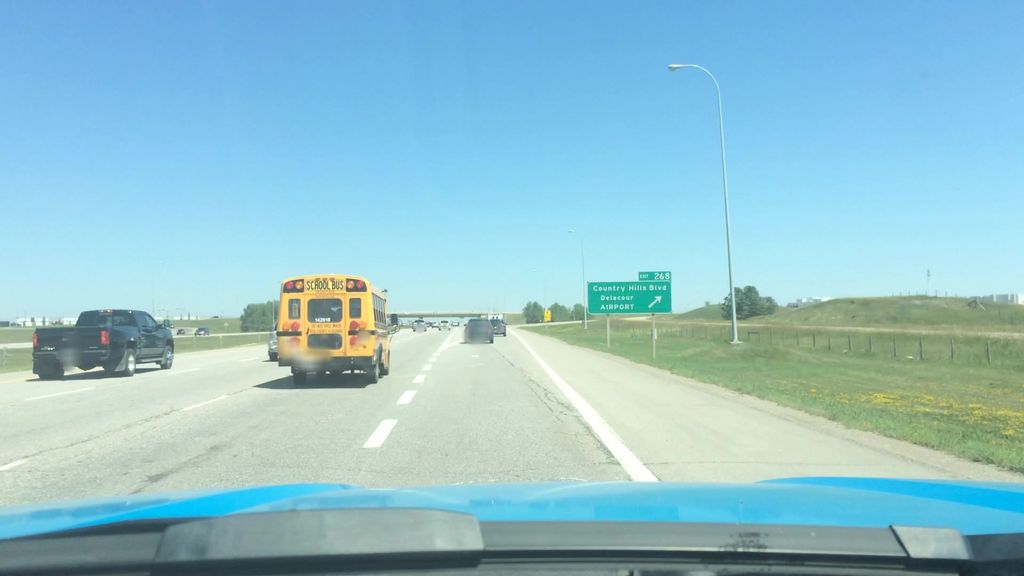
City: calgary